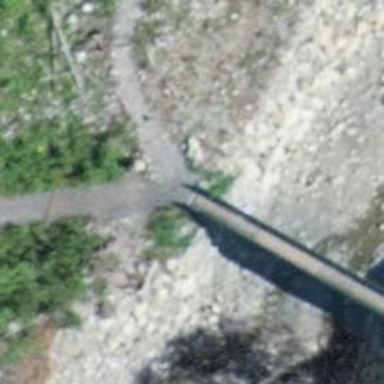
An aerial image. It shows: Unpaved footway on bridge.